Question: I have a recursively defined user control that needs the following properties:
there are two columns
the first contains a single border around some text
the second column contains a stack of these same type of controls (the recursive part)
if the box in the first column is shorter than the total height of the stacked boxes in the second column, the box should expand to make both columns the same height.
If the total height of the second column is shorter than the box in the first column, then the last item in the second column's stack should expand so they are the same height.
so for example, it might look like this:

Ok, so far what I have done is create a horizontal stack panel where the first item is a dock-panel containing a border and text... the second column is a vertical stack panel bound to a sublist, creating the recursive user control... like this..
'''
<StackPanel Orientation="Horizontal" Background="AliceBlue">
<local:TMRequirementView Requirement="{Binding Baseline}" />
<StackPanel Orientation="Vertical">
<ItemsControl ItemsSource="{Binding Requirements}">
<ItemsControl.ItemTemplate>
<DataTemplate>
<local:TMGridView Baseline="{Binding}" />
</DataTemplate>
</ItemsControl.ItemTemplate>
</ItemsControl>
</StackPanel>
'''
Where the requirement looks like this:
'''
<DockPanel>
<Border MinHeight="50"
BorderBrush="Black" BorderThickness="2">
<TextBlock Text="{Binding Description}"
TextWrapping="Wrap" Background="Transparent" Height="Auto" />
</Border>
</DockPanel>
'''
Now this works great if the stacked column is taller, but it doesn't work if the first column is taller, and I get gaps. Any idea how to handle this mutual height dependency?
---
Update:
So by adding a border around the right columns stack panel, I was able to see that the stackpanel actually did receive the min-height changes. However, even though there was room to expand, the children of the stack panel didn't automatically update. If I fix the minheight of the stack panel before hand to something large, the children fill up. What I need to figure out is how to update the chidren's height based on changes to the stack panel's min-height.
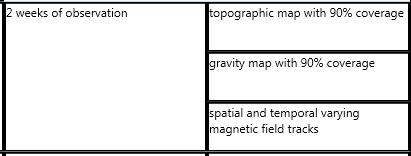
Answer: I think the 'Grid' in this layout does what you describe. I put it in a 'DockPanel' so that you can see how it resizes. Try typing stuff into the text boxes and watch how it behaves:
'''
<Page
xmlns="http://schemas.microsoft.com/winfx/2006/xaml/presentation"
xmlns:x="http://schemas.microsoft.com/winfx/2006/xaml">
<DockPanel>
<Grid DockPanel.Dock="Top">
<Grid.ColumnDefinitions>
<ColumnDefinition Width="*"/>
<ColumnDefinition Width="*"/>
</Grid.ColumnDefinitions>
<Grid.RowDefinitions>
<RowDefinition Height="Auto"/>
<RowDefinition Height="Auto"/>
<RowDefinition Height="*"/>
</Grid.RowDefinitions>
<TextBox AcceptsReturn="True" Grid.Row="0" Grid.Column="0" Grid.RowSpan="3"></TextBox>
<TextBox AcceptsReturn="True" Grid.Row="0" Grid.Column="1"></TextBox>
<TextBox AcceptsReturn="True" Grid.Row="1" Grid.Column="1"></TextBox>
<TextBox AcceptsReturn="True" Grid.Row="2" Grid.Column="1"></TextBox>
</Grid>
<TextBlock/>
</DockPanel>
</Page>
'''
All three rows of the 'Grid' will have the height of a 'TextBox' at a minimum (when you replace the TextBoxes with other elements, you'll need to set minimum heights to keep them from vanishing if they're empty). Since the third row is star-sized, it will size itself to all remaining vertical space left after the first two rows are arranged. So if there's a bunch of content in the first column, the third row in the second column gets taller.
Actually, there's no reason to even screw around with a 'Grid' in this case: What you're describing is really the behavior of the 'DockPanel':
'''
<DockPanel>
<DockPanel DockPanel.Dock="Top">
<DockPanel.Resources>
<Style TargetType="Label">
<Setter Property="DockPanel.Dock" Value="Top"/>
<Setter Property="Background" Value="Lavender"/>
<Setter Property="Margin" Value="1"/>
</Style>
</DockPanel.Resources>
<DockPanel LastChildFill="True">
<Label>Foo</Label>
</DockPanel>
<DockPanel LastChildFill="True">
<Label>Foo</Label>
<Label>Bar</Label>
<Label>Baz</Label>
<Label>Bat</Label>
</DockPanel>
</DockPanel>
<Label/>
</DockPanel>
'''